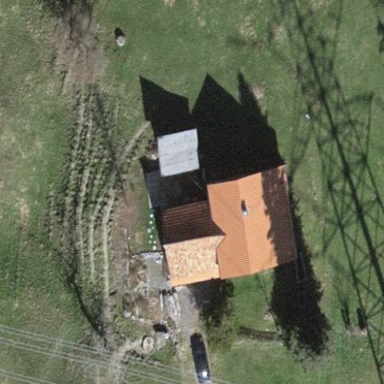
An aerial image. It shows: Simple house.